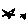
Label: star